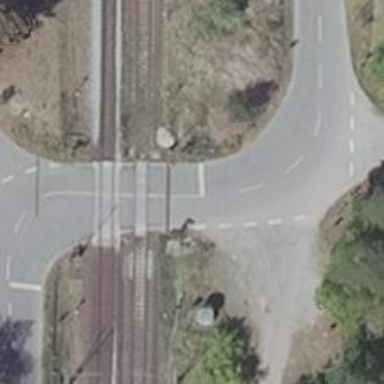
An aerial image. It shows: Level crossing along the railway.